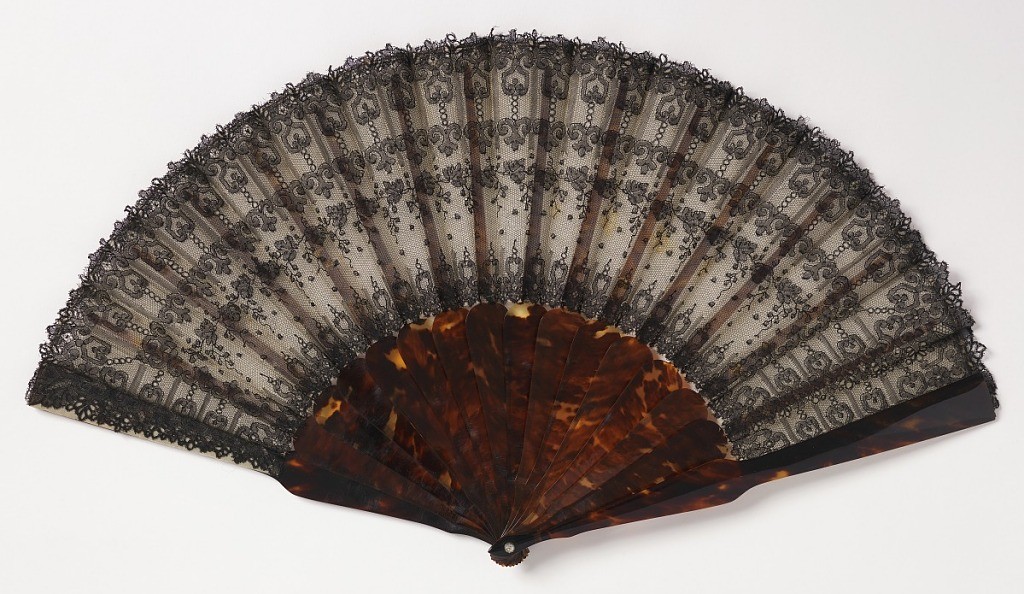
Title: Pleated fan
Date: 1851–1900
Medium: Silk lace mounted on silk gauze leaf; tortoise shell sticks
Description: Pleated fan with leaf of black Chantilly lace on white gauze. Sticks are plain tortoise shell.